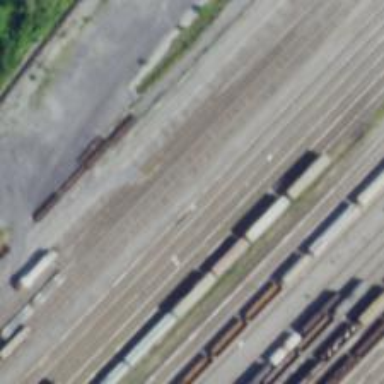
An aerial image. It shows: Abandoned railway.